Question: i am getting this error so often, i can't find out what's wrong in here?

'''
con.Open();
String query = "INSERT INTO user (username,[password]) values(a,b)";
OleDbCommand cmd1 = new OleDbCommand(query, con);
cmd1.Parameters.AddWithValue("a",textBox1.Text);
cmd1.Parameters.AddWithValue("b", textBox2.Text);
cmd1.ExecuteNonQuery();
con.Close();
MessageBox.Show("User Account Created");
this.Close();
'''
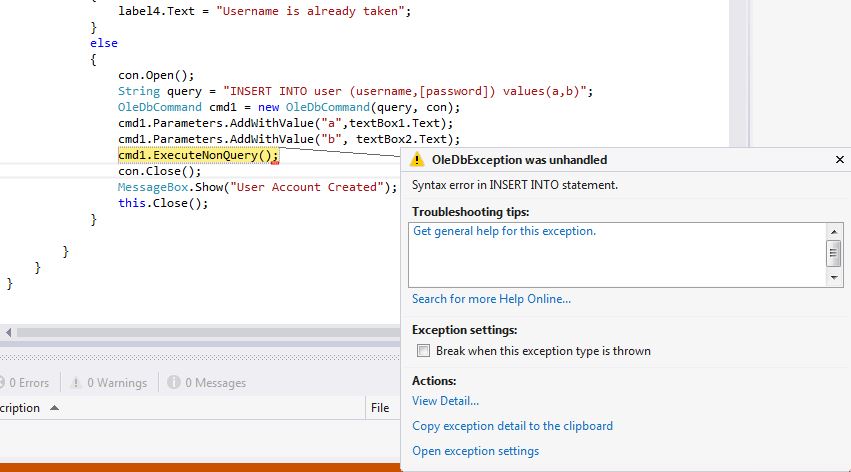
Answer: <URL> should start with '@' like '@Name'. try this:
'''
con.Open();
String query = "INSERT INTO user (Username, [Password]) values(@Username, @Password)";
OleDbCommand cmd = new OleDbCommand(query, con);
cmd.Parameters.AddWithValue("@Username",textBox1.Text);
cmd.Parameters.AddWithValue("@Password", textBox2.Text);
cmd.ExecuteNonQuery();
con.Close();
MessageBox.Show("User Account Created");
this.Close();
'''
Read <URL>